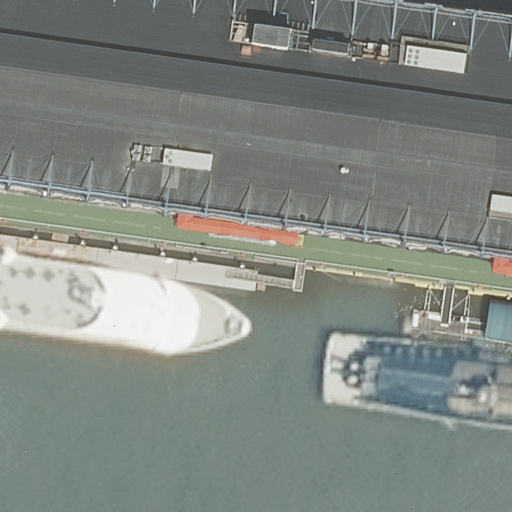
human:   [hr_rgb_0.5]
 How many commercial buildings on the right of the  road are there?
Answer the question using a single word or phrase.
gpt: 0

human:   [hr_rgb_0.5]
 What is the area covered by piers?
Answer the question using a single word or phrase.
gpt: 6048m2

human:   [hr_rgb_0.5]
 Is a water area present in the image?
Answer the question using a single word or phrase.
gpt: yes

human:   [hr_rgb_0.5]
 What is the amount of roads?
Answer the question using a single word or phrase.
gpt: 1

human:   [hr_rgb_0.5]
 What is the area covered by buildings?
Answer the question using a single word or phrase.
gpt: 6048m2

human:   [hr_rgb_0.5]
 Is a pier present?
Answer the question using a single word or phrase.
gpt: yes

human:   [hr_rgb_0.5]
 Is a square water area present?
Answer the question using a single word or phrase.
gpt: no

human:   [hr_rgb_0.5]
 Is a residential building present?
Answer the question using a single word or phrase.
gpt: yes

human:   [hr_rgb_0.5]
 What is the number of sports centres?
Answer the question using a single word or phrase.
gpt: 1

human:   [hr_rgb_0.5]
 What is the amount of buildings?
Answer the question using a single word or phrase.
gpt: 1

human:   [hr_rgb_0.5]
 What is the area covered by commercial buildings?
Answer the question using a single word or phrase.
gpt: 0m2

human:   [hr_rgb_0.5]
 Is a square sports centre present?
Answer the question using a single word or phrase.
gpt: no

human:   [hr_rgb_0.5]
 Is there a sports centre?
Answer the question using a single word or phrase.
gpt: yes

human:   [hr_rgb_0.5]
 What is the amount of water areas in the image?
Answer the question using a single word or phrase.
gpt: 1

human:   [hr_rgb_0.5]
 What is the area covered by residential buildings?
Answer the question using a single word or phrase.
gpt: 6048m2

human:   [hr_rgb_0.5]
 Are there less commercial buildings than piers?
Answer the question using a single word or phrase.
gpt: yes

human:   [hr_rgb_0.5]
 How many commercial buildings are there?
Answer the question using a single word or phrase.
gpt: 0

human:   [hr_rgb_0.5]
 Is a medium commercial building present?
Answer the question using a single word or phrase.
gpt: no

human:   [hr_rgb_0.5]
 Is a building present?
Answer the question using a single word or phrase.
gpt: yes

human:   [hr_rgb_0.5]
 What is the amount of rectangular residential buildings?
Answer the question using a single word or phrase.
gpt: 0

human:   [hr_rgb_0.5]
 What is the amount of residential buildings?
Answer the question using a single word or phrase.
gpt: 1

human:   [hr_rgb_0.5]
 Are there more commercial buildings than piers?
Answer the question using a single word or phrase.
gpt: no

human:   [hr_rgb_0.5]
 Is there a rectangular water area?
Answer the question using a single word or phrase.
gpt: yes

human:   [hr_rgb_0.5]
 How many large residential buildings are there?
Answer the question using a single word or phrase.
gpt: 1

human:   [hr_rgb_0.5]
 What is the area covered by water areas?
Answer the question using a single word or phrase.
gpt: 5176m2

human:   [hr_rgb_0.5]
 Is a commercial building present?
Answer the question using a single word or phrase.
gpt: no

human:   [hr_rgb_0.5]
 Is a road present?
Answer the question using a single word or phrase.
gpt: yes

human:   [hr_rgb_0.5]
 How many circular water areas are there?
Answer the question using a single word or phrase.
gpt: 0

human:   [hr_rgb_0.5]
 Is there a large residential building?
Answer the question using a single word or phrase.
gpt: yes

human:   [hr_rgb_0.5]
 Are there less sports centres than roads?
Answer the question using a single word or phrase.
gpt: no

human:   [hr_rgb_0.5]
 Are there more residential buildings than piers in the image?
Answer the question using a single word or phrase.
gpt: no

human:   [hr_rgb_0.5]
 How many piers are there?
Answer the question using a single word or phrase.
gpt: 1

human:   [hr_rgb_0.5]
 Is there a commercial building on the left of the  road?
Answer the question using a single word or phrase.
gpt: no

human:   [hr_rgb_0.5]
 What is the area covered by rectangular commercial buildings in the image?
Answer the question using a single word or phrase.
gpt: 0m2

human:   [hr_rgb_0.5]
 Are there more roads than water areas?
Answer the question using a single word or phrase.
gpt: no

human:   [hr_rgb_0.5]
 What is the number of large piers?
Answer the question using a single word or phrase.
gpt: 1

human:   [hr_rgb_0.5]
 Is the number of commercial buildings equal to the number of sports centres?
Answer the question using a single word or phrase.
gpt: no

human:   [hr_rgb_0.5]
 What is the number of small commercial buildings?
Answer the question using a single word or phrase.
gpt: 0

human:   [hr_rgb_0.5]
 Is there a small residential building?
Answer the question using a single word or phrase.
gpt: no

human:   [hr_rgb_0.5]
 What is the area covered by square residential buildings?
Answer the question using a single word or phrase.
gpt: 0m2

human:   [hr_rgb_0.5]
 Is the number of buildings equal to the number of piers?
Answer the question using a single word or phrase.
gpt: yes

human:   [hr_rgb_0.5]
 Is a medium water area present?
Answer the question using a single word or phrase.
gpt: no

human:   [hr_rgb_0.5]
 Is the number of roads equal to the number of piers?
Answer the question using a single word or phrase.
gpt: yes

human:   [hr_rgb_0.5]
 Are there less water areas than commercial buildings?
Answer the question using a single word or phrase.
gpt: no

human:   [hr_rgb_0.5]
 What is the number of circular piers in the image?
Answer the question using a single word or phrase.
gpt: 0

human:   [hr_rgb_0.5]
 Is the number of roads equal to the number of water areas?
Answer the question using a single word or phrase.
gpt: yes

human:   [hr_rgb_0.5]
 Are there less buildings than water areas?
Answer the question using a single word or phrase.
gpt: no

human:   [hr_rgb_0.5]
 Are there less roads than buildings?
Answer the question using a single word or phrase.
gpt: no

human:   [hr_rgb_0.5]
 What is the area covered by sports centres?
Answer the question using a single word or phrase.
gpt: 7790m2

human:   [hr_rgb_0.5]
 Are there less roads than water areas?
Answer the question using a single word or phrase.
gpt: no

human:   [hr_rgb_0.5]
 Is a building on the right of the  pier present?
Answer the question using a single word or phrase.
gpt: no

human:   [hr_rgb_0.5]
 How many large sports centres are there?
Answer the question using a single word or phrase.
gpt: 1

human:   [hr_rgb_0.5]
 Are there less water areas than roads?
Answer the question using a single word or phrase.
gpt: no

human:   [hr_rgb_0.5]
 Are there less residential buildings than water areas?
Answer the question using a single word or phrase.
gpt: no

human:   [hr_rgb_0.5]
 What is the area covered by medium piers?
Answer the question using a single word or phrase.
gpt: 0m2

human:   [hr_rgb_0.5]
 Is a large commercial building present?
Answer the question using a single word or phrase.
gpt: no

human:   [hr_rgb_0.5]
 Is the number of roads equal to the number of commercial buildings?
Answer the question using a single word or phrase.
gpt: no

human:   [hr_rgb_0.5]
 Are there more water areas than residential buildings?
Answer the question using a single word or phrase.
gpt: no

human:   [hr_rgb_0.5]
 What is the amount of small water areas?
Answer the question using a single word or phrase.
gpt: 0

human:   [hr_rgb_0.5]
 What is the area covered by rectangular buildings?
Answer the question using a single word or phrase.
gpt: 0m2

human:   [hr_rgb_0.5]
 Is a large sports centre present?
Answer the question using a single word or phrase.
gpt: yes

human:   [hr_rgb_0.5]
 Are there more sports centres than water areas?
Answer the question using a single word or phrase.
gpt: no

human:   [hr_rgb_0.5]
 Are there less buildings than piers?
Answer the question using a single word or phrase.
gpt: no

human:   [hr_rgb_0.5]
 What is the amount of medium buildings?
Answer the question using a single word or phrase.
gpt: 0